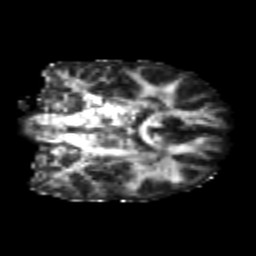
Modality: FA
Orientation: coronal
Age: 24
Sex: female
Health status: healthy
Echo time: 0.074 s